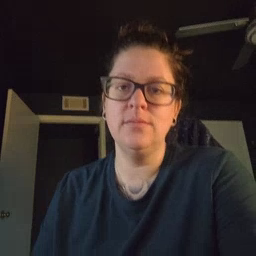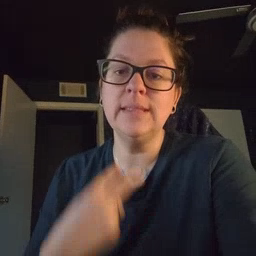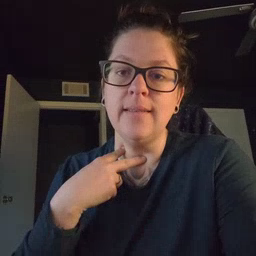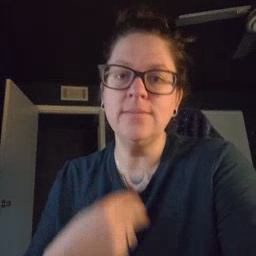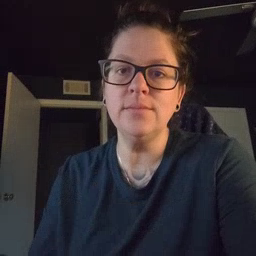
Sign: stuck